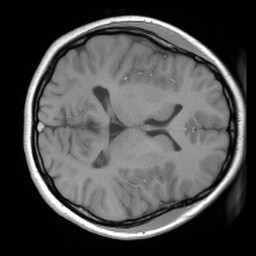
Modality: FLASH
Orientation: axial
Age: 22
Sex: female
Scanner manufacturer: siemens
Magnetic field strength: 3 T
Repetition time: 0.245 s
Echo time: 0.0026 s